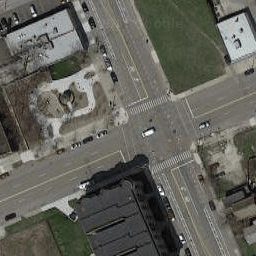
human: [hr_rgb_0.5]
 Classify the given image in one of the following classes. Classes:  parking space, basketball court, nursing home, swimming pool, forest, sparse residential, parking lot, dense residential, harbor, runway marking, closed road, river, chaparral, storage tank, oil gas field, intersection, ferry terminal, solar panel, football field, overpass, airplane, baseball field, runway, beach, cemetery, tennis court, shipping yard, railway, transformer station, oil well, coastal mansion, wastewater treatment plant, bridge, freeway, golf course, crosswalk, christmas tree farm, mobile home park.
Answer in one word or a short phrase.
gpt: intersection